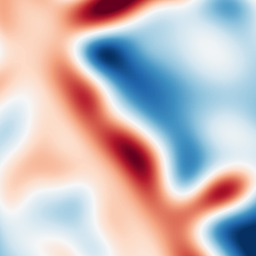
Category: multiscale
Decomposition family: log
Decomposition parameters: sigma: 20
Upsampling method: sinc_hamming
Upsampling parameters: scale: 4
kernel_size: 16
Upsampling scale: 4